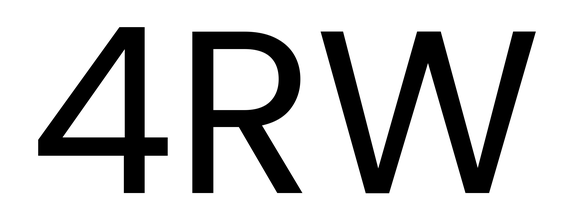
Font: Poppins-Regular